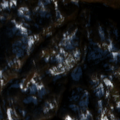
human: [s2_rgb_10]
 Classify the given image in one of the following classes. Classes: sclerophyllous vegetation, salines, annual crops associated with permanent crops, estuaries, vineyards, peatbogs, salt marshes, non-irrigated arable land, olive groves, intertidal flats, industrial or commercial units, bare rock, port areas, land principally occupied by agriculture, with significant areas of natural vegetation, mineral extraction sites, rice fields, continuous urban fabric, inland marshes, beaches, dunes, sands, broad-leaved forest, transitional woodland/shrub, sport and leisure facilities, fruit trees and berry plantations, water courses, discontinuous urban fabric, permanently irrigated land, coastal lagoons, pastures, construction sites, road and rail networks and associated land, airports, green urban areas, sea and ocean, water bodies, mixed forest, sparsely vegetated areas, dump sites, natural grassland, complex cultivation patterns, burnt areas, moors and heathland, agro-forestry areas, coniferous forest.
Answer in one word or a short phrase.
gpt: land principally occupied by agriculture, with significant areas of natural vegetation, broad-leaved forest